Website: home-depot
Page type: billing-address
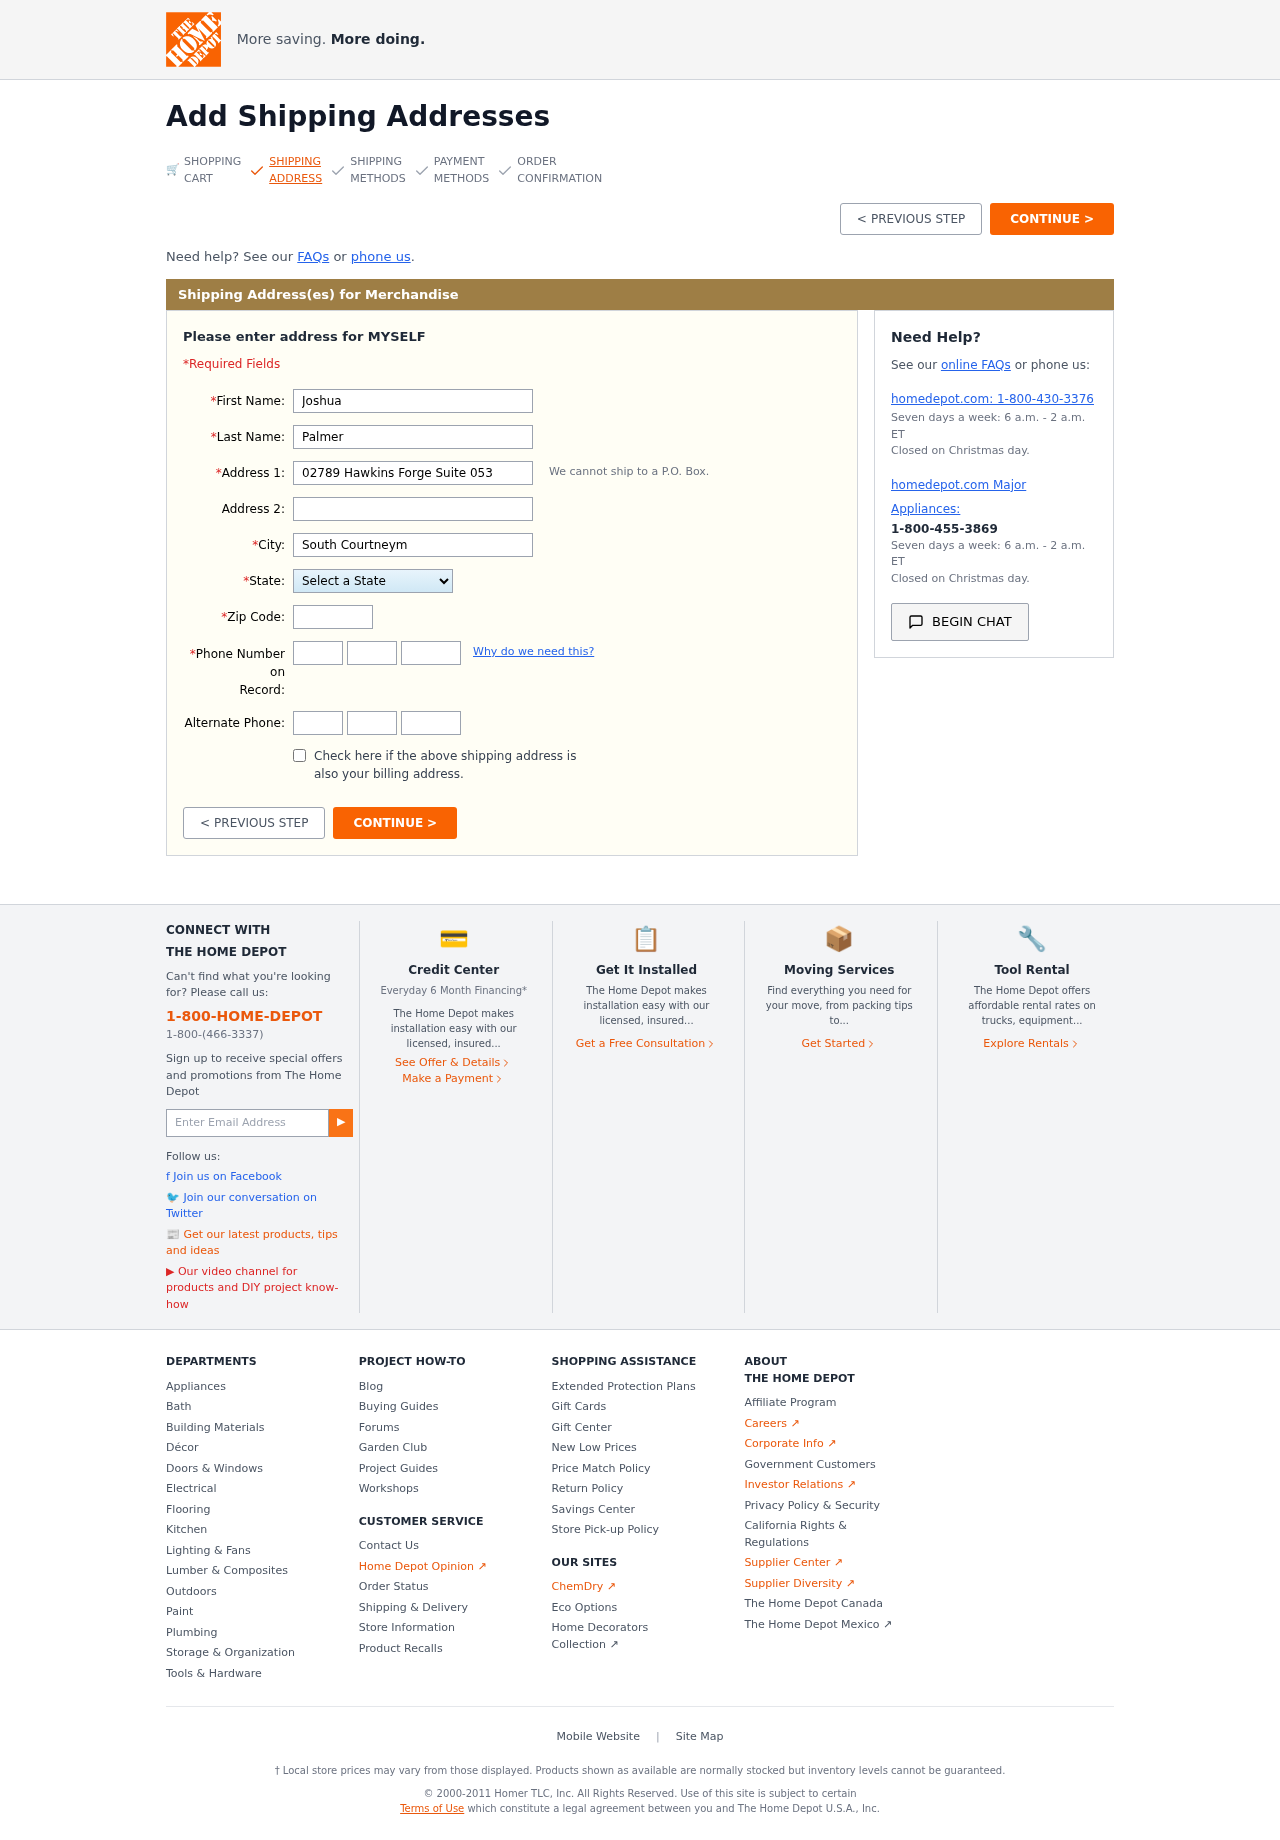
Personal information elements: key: PII_STATE
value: MP
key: PII_FIRSTNAME
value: Joshua
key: PII_LASTNAME
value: Palmer
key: PII_STREET
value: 02789 Hawkins Forge Suite 053
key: PII_CITY
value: South Courtneymouth
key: PII_POSTCODE
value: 83939
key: PII_PHONE_AREA
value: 466
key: PII_PHONE_PREFIX
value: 749
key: PII_PHONE_LINE
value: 8755